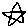
Label: star